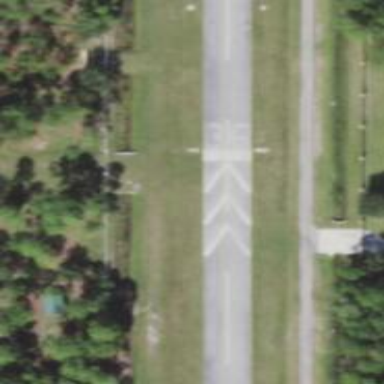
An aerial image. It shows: Asphalt runway at the airport.